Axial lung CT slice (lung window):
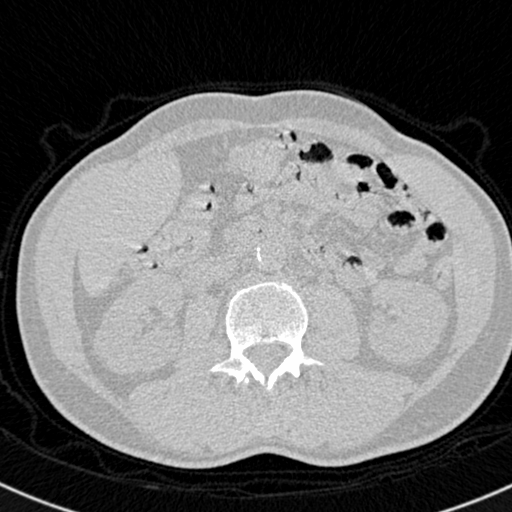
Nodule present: no